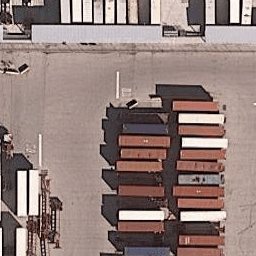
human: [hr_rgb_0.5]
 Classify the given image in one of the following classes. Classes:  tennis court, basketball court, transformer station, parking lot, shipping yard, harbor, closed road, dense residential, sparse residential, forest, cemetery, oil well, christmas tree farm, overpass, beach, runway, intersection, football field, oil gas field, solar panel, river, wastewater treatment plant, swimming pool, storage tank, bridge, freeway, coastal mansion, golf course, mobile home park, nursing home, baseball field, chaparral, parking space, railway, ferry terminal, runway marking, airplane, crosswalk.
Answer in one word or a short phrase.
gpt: shipping yard